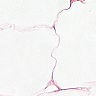
Metastatic tissue present: no